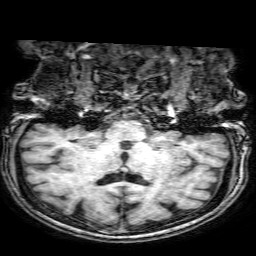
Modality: T1w
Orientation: sagittal
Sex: female
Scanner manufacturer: philips
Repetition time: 0.00819 s
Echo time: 0.00376 s